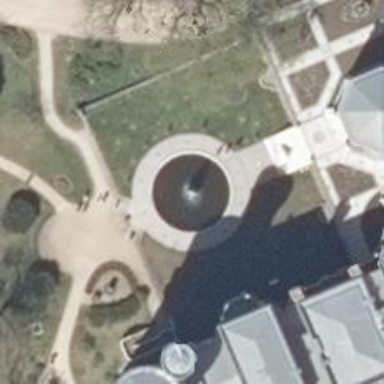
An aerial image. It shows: Fountain.